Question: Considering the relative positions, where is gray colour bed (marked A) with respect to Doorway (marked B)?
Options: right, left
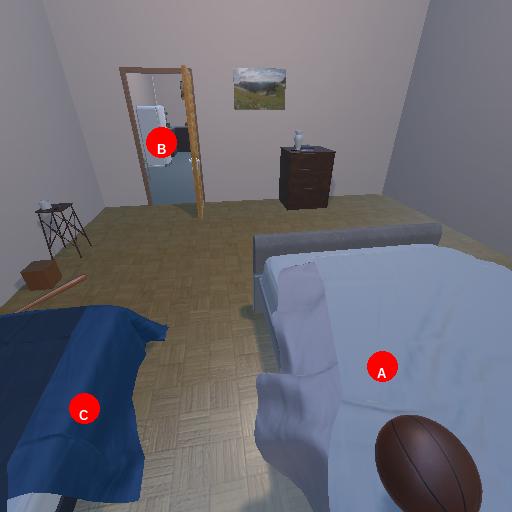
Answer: right